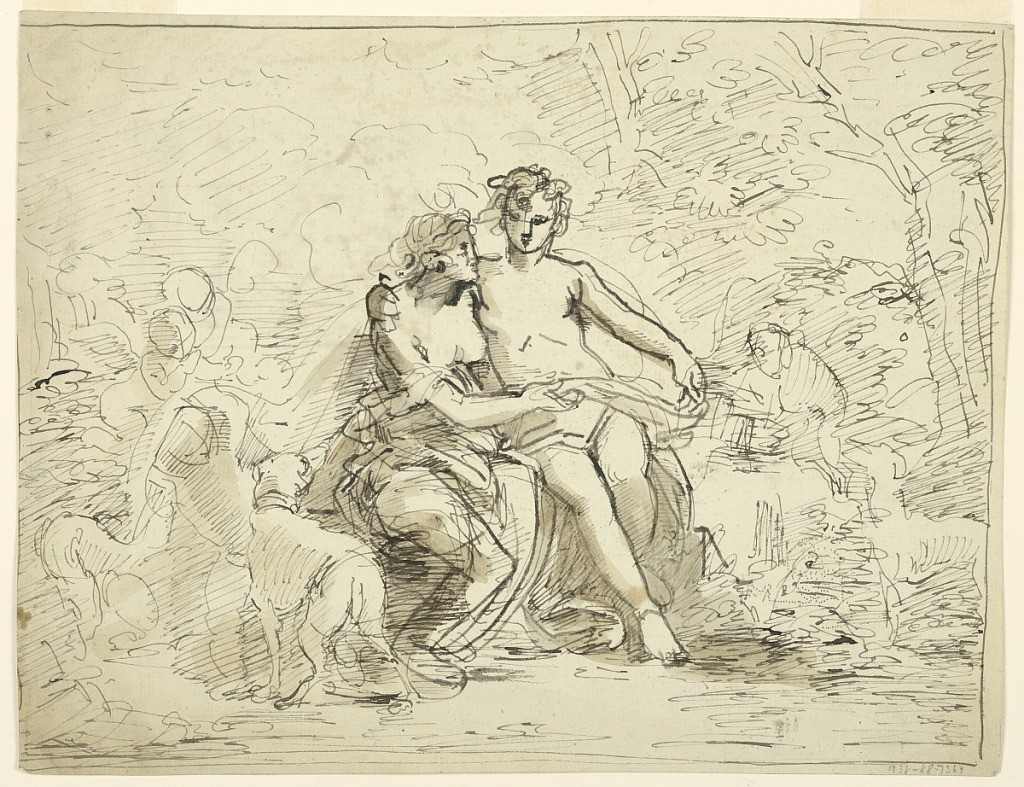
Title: Two Lovers in a Landscape
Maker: Fortunato Duranti, Italian, 1787 - 1863
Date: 1800-1830
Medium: Pen and bistre ink, brush and ink wash on pricked paper
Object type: Drawing
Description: Two seated lovers in a landscape with a dog and winged putti. Verso: Sketch of a proscnium curtain, a stage set of a columned court and scene showing a figure seated in a room.